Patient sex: F
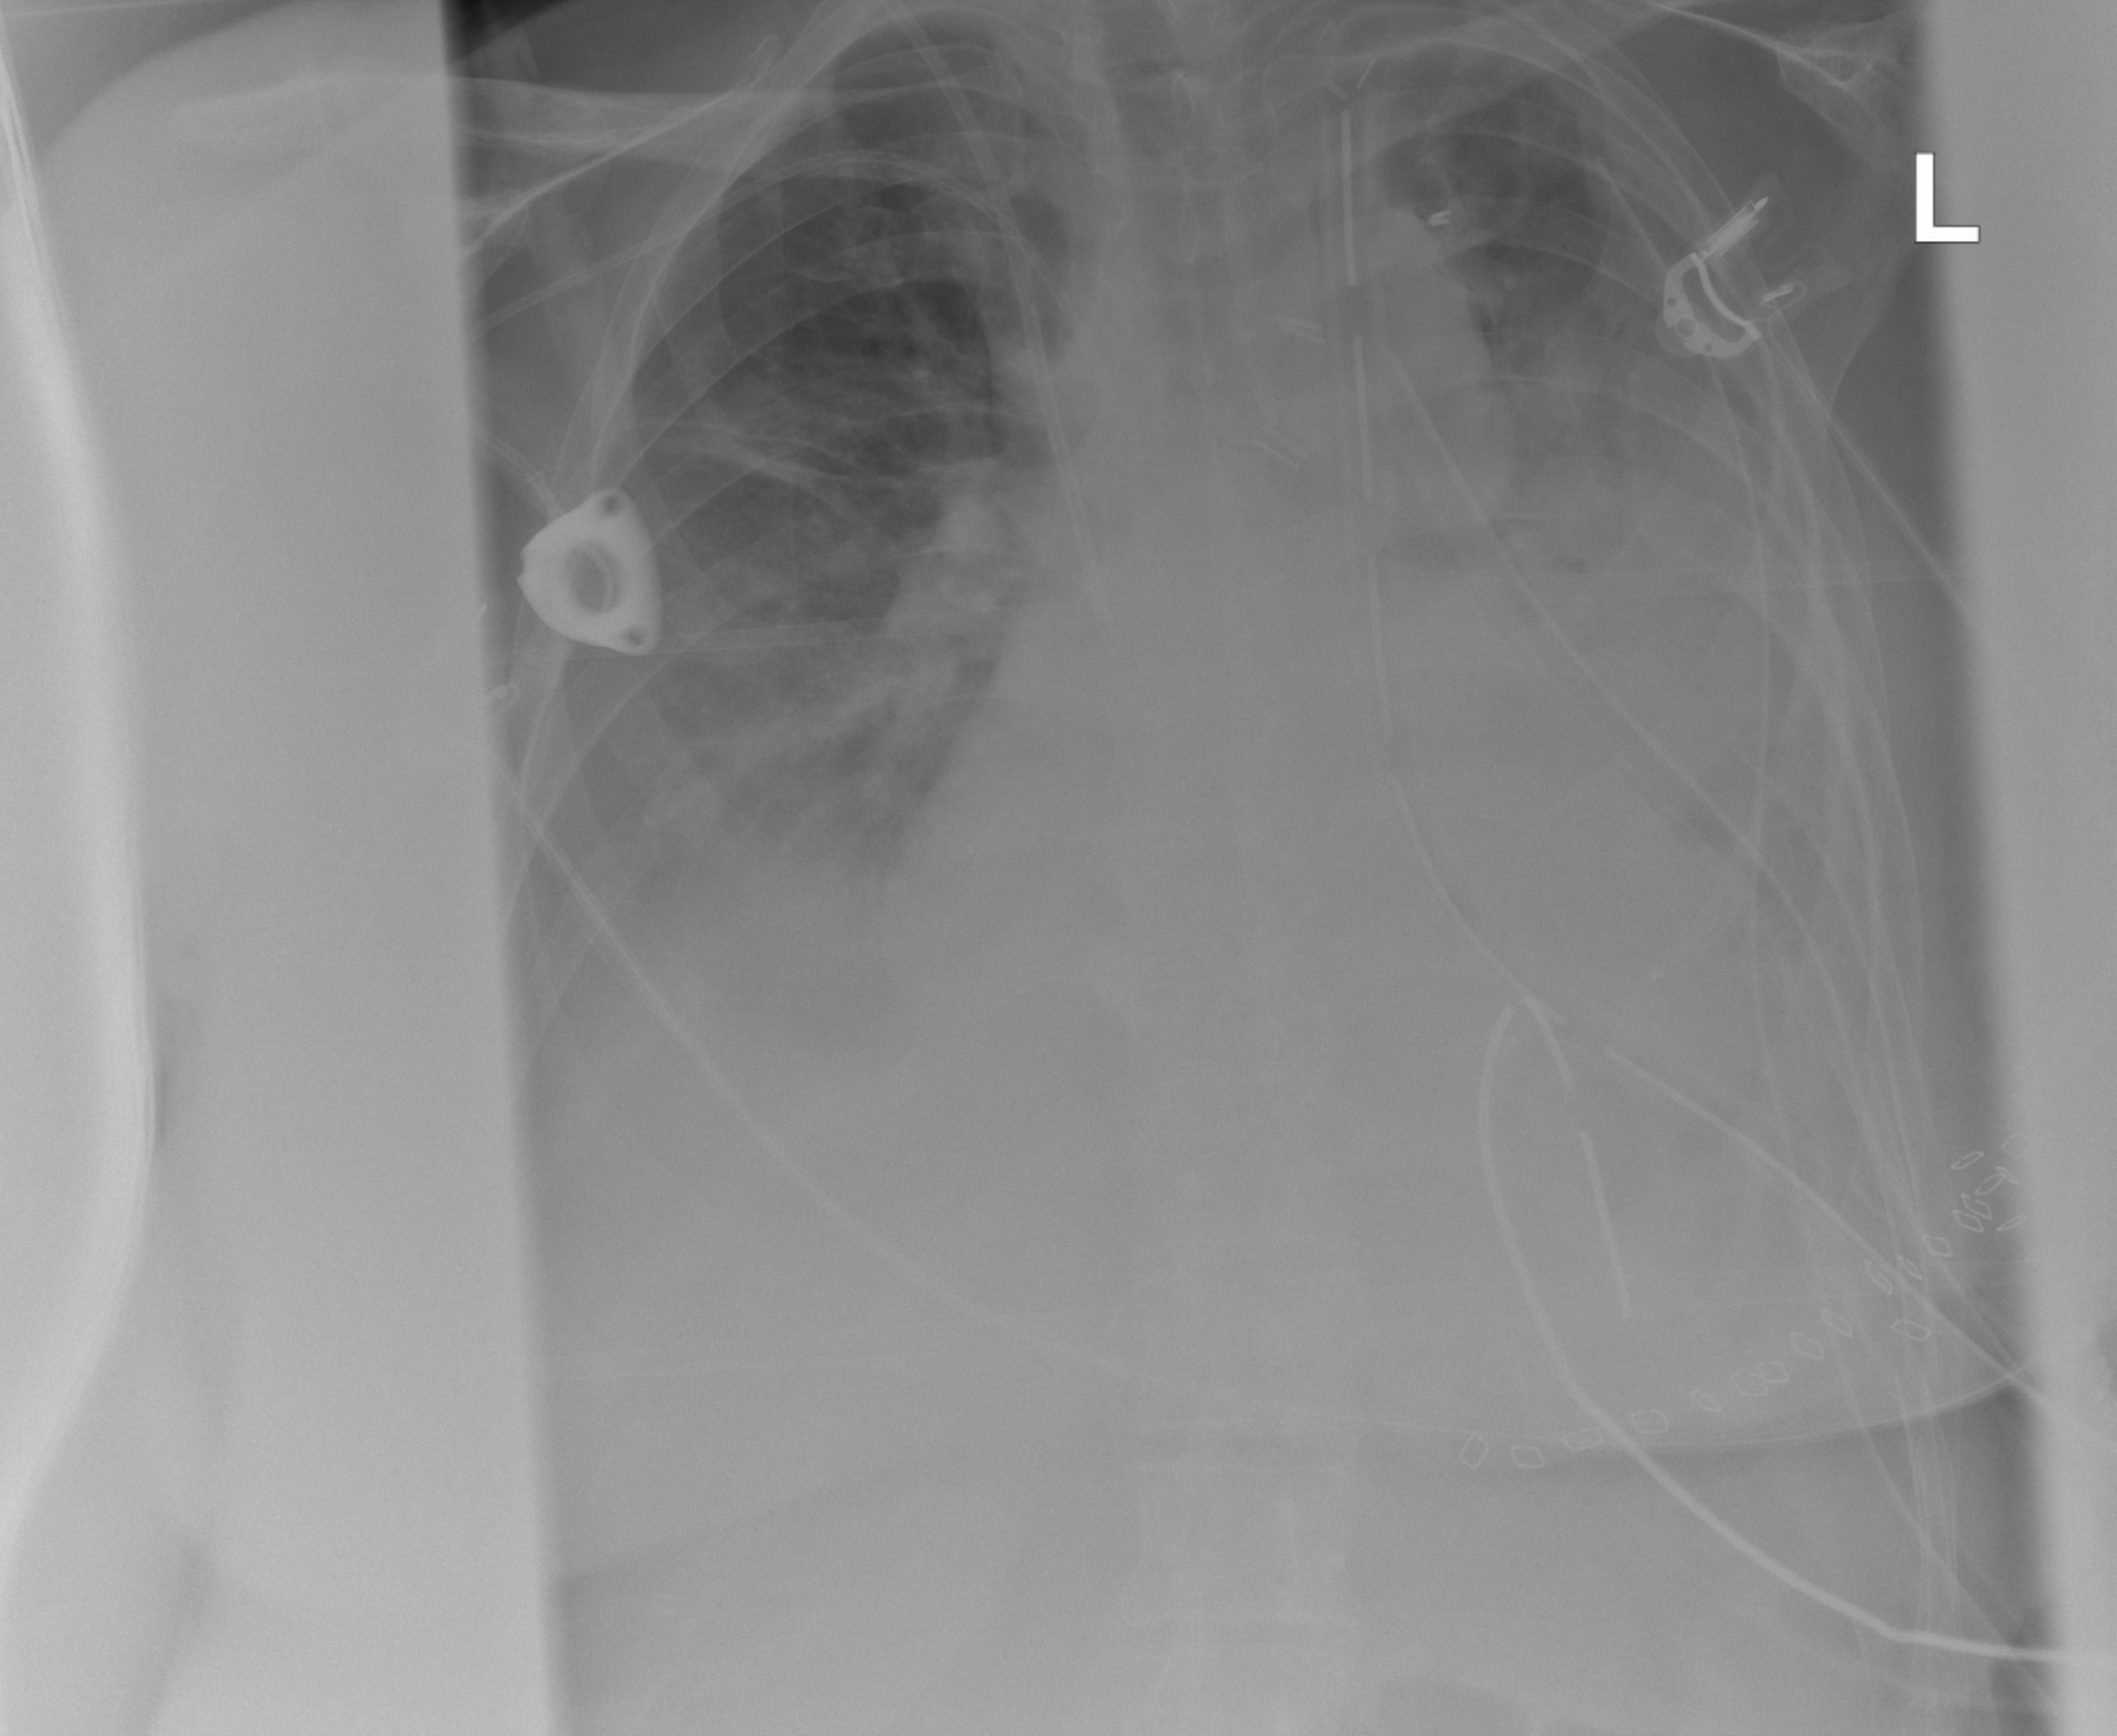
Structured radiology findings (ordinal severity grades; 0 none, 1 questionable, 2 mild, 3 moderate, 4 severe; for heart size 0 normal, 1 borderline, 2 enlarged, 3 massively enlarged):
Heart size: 2
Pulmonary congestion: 2
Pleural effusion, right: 2
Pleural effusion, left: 3
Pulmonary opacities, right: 0
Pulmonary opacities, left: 2
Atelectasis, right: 2
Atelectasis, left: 4